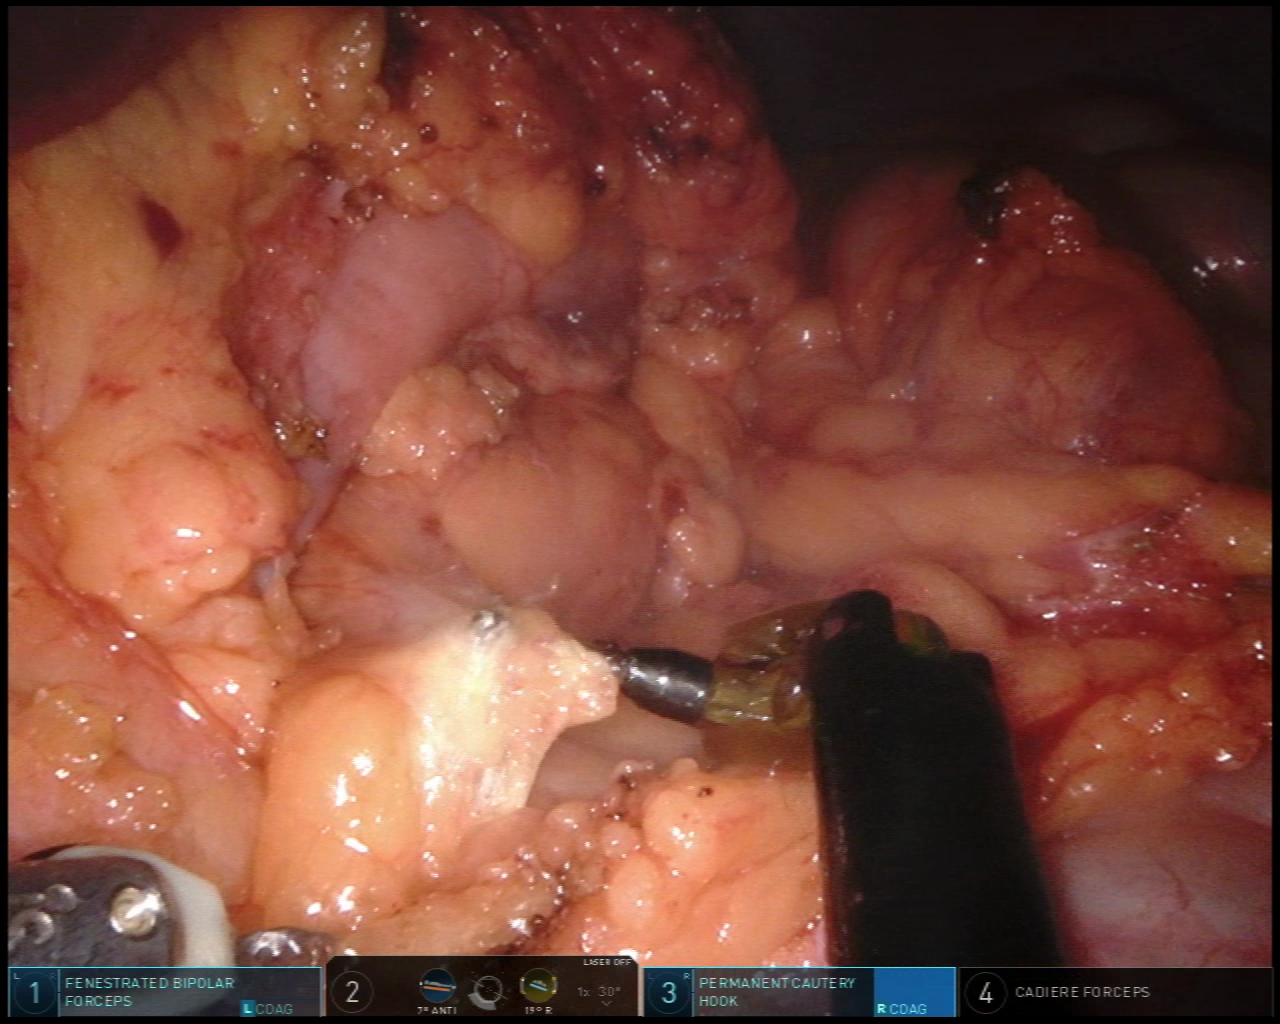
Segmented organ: stomach
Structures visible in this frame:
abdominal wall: yes
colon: yes
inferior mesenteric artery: no
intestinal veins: no
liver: yes
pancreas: yes
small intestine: no
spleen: no
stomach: yes
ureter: no
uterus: no
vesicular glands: no